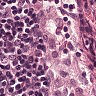
Metastatic tissue present: no